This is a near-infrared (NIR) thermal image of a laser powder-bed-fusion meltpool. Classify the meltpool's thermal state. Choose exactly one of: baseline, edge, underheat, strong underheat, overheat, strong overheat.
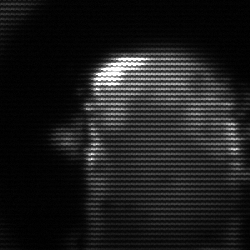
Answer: baseline